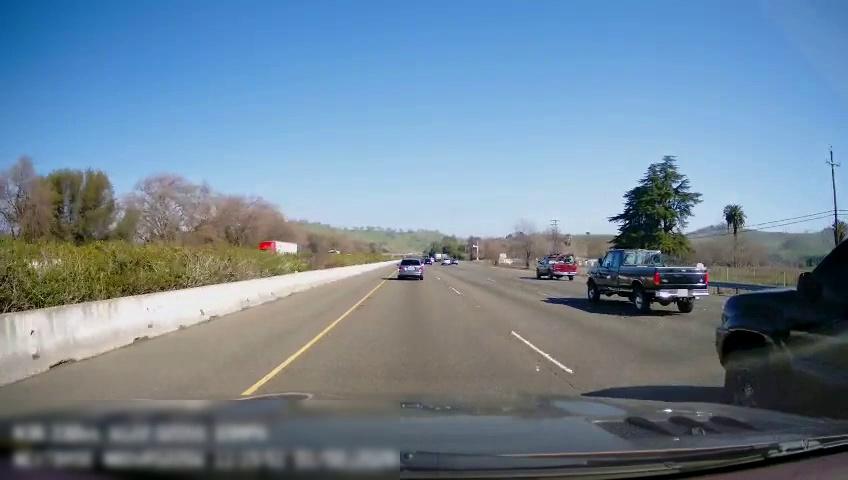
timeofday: Day
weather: Sunny
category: Drivable Space
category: Vehicles | Truck
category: Vehicles | Truck
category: Vehicles | Truck
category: Vehicles | Truck
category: Vehicles | Truck
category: Vehicles | SUV
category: Vehicles | Truck
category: Vehicles | SUV
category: Lanes | Current Lane
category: Lanes | Current Lane
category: Lanes | Alternate Lane